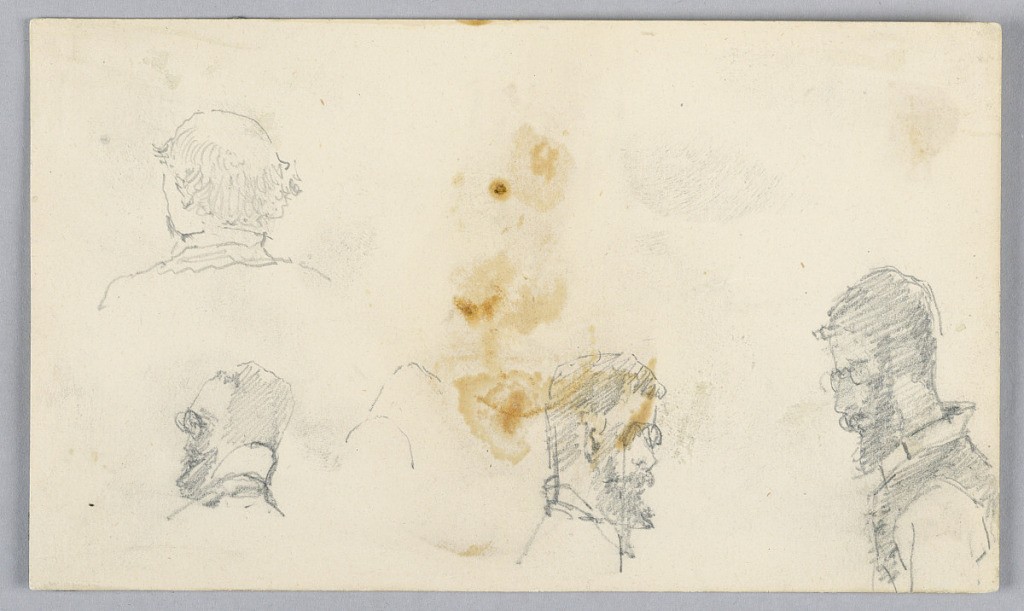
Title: Sketches of Two Heads
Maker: Arnold William Brunner, American, 1857–1925
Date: ca. 1883
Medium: Graphite on paper
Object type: Drawing
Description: One sketch, upper left, of balding head, from the rear. Below, three sketches of man with mustache and beard with glasses, drawn from different angles, left from behind, right profiles.